Field crop: tomato
Growth stage: 1
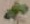
Species: solanum